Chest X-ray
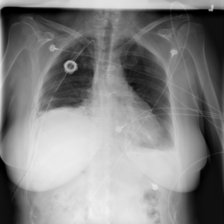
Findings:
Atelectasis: negative
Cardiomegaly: negative
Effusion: positive
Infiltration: negative
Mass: negative
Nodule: negative
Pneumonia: negative
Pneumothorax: negative
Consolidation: negative
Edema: negative
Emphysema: negative
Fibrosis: negative
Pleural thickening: negative
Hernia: negative